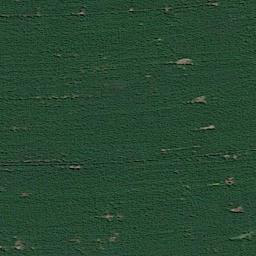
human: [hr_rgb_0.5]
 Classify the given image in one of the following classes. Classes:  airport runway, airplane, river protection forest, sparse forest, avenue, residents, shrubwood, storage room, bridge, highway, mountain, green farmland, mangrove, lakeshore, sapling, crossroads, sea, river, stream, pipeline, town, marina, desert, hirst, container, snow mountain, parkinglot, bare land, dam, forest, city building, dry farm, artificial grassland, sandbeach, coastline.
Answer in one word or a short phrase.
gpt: artificial grassland